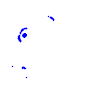
Particle: proton